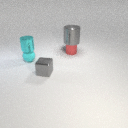
small gray metal cube to the right of small cyan rubber sphere